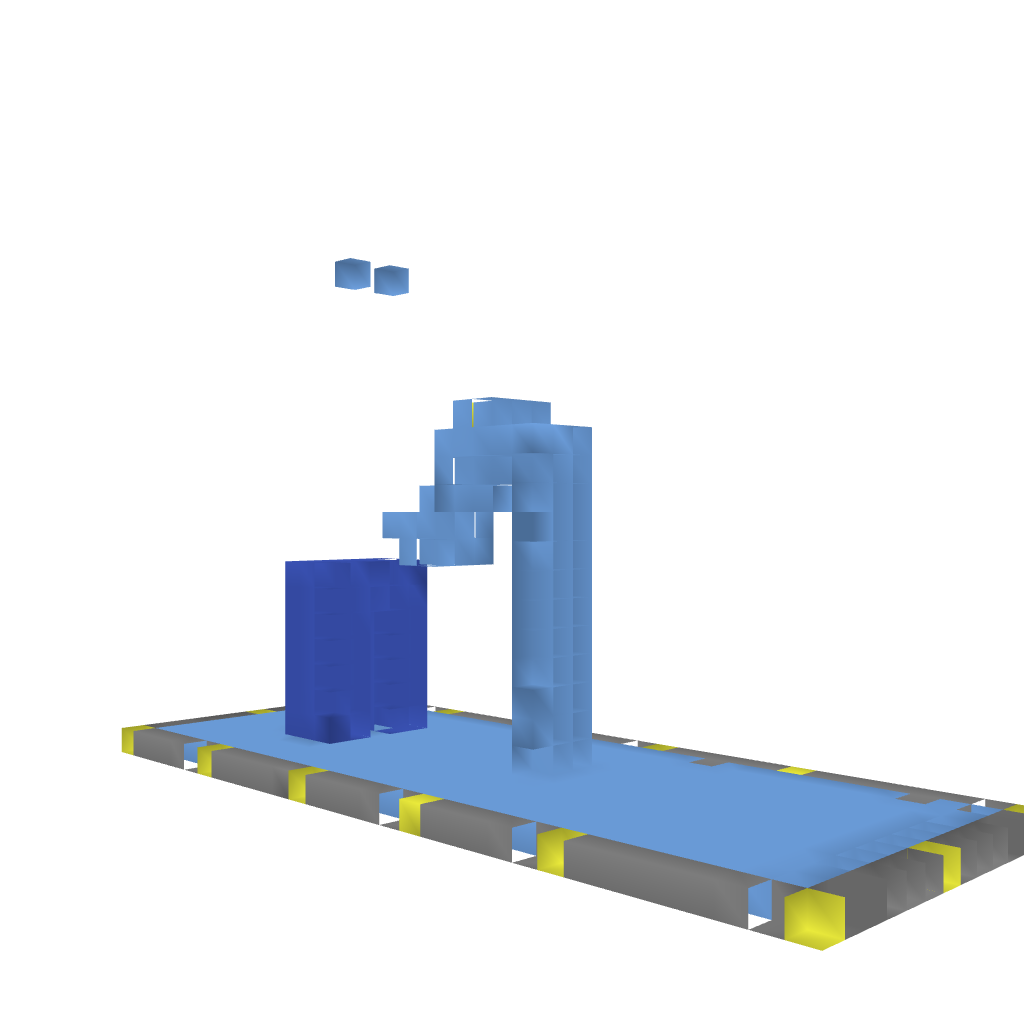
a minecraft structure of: Human fountain bad low quality